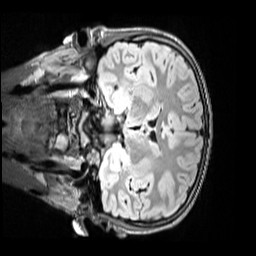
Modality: FLAIR
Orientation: coronal
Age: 12
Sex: male
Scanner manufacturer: siemens
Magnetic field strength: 3 T
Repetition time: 5 s
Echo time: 0.388 s